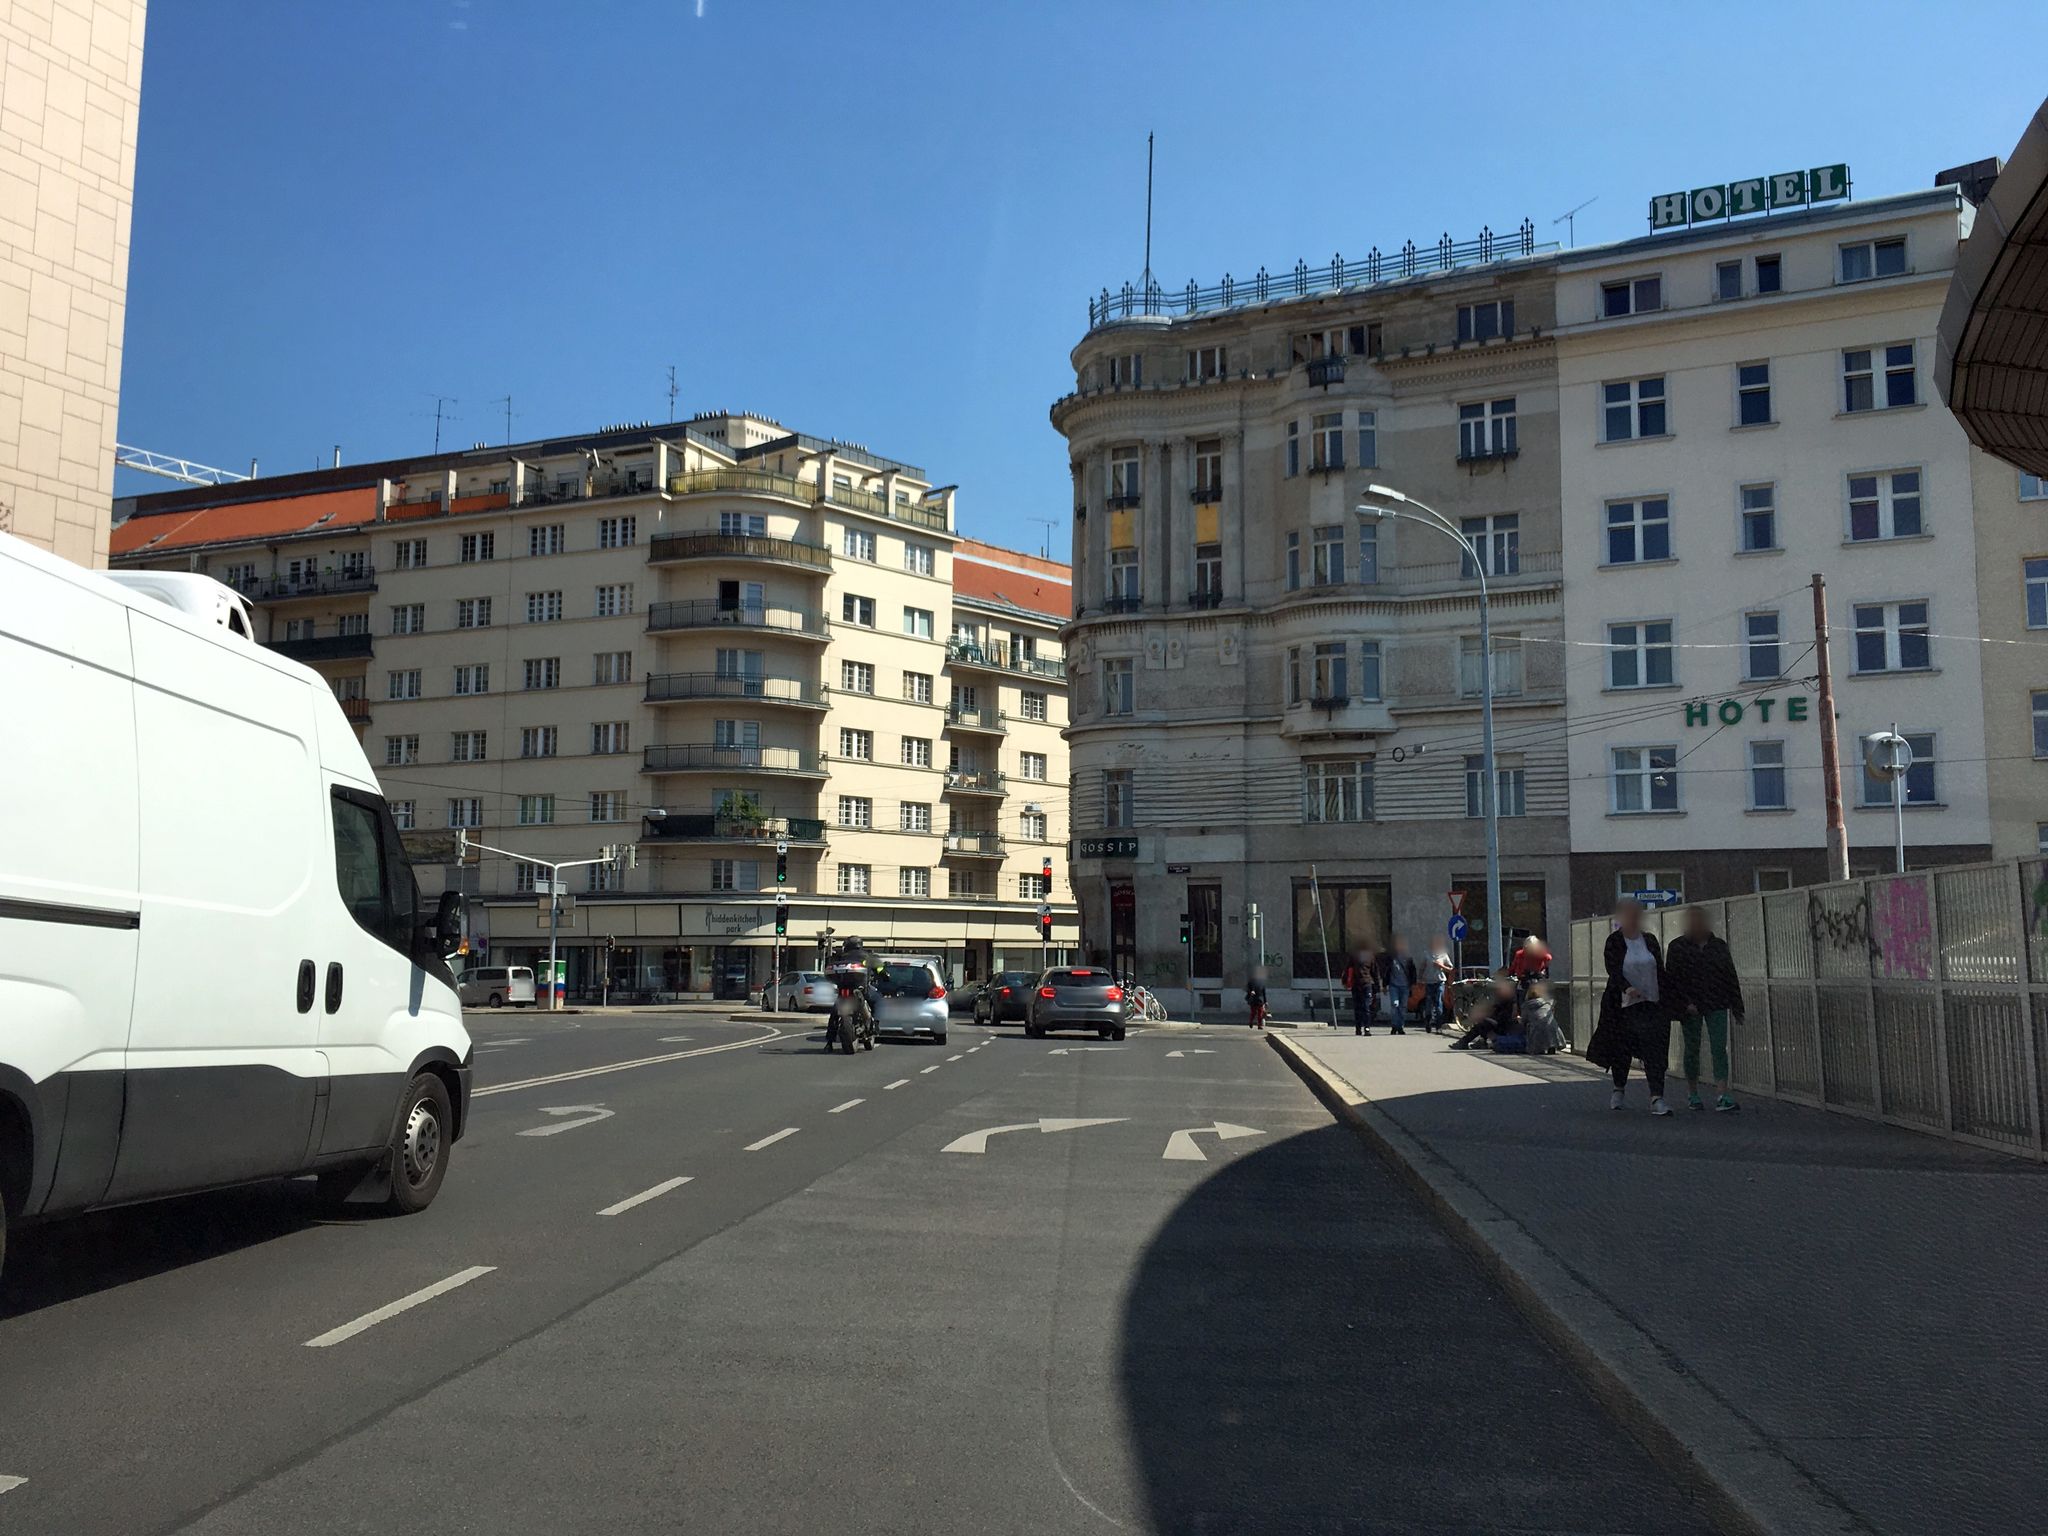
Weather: clear
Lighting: day
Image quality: good
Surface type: walking surface
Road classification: footway
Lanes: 2
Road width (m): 3
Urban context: urban centre
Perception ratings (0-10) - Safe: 2.65, Lively: 6.41, Beautiful: 7.33, Boring: 8.39, Depressing: 7.47, Wealthy: 6.66